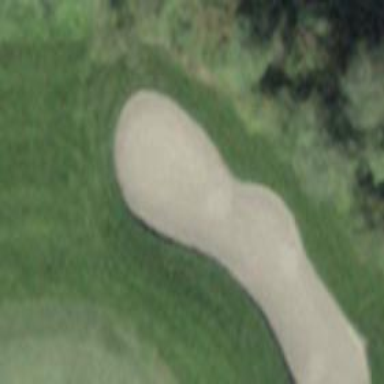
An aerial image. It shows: Golf bunker filled with sandy terrain.